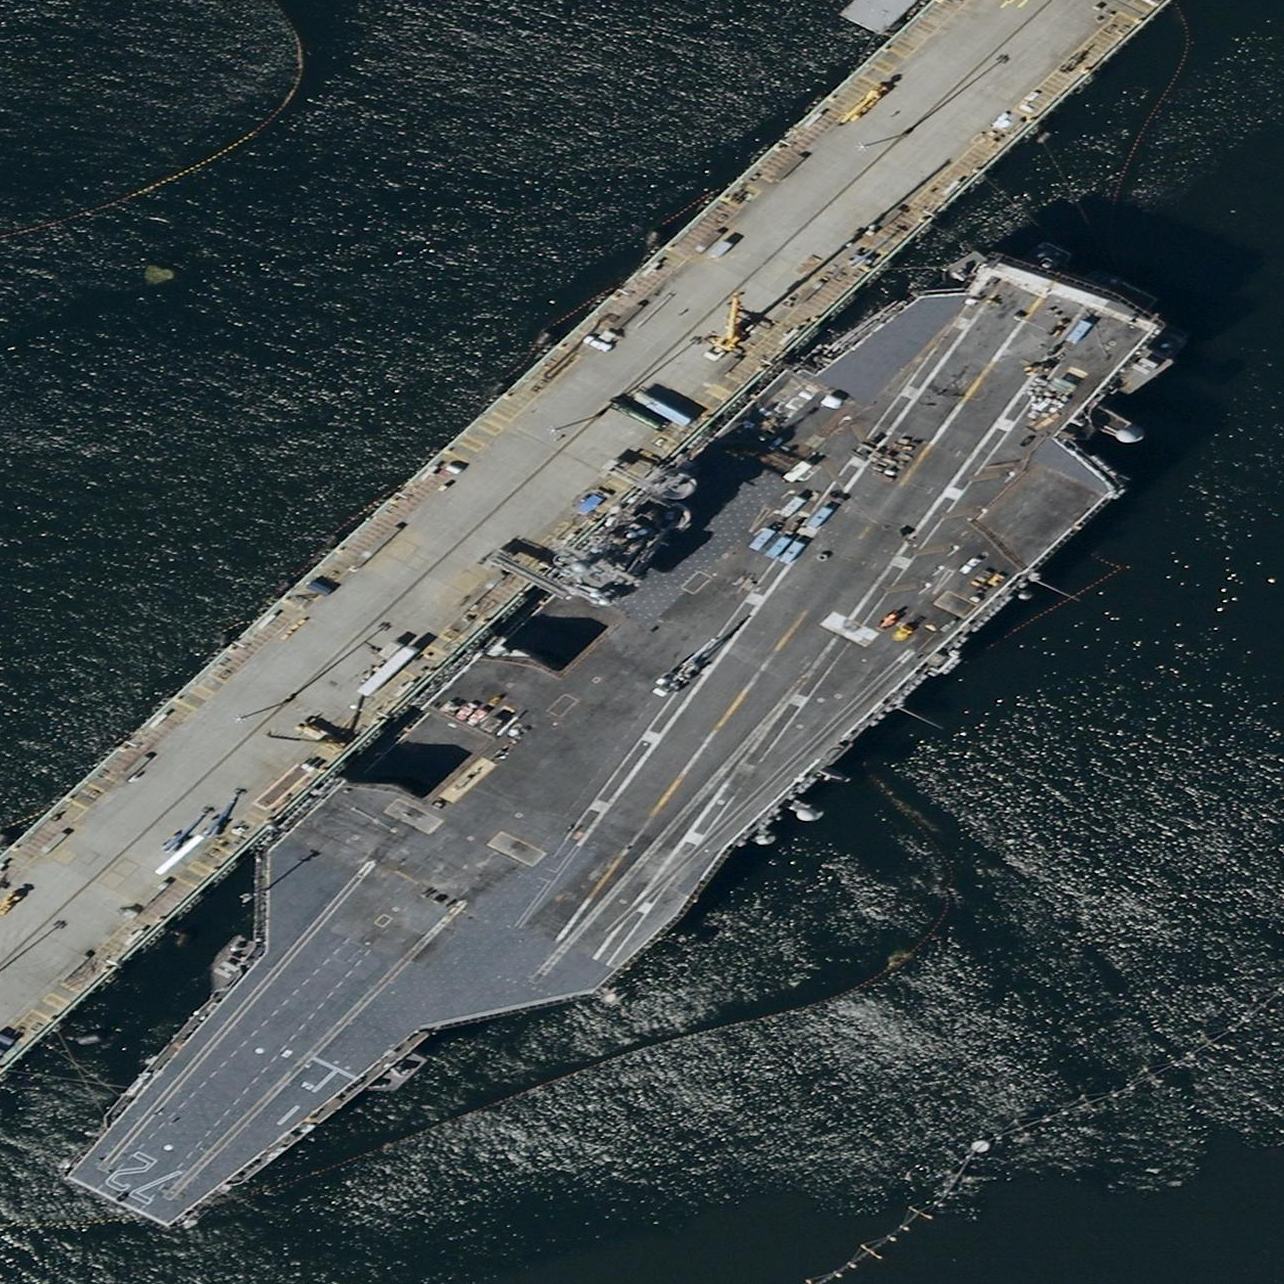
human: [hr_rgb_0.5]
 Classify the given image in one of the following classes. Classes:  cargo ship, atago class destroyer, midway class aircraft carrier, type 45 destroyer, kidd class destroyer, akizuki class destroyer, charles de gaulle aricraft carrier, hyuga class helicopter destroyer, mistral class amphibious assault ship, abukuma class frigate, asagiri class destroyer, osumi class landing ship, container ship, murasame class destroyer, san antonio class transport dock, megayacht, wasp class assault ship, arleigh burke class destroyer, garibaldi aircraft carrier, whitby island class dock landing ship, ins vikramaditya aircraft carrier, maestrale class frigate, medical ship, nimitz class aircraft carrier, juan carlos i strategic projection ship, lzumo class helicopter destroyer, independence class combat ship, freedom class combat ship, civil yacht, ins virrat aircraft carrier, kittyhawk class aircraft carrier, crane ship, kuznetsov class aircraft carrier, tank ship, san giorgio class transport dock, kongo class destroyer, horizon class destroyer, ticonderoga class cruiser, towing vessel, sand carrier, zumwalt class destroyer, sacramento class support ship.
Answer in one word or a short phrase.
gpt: Nimitz class aircraft carrier